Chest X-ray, AP view. Patient: 42 years old, sex F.
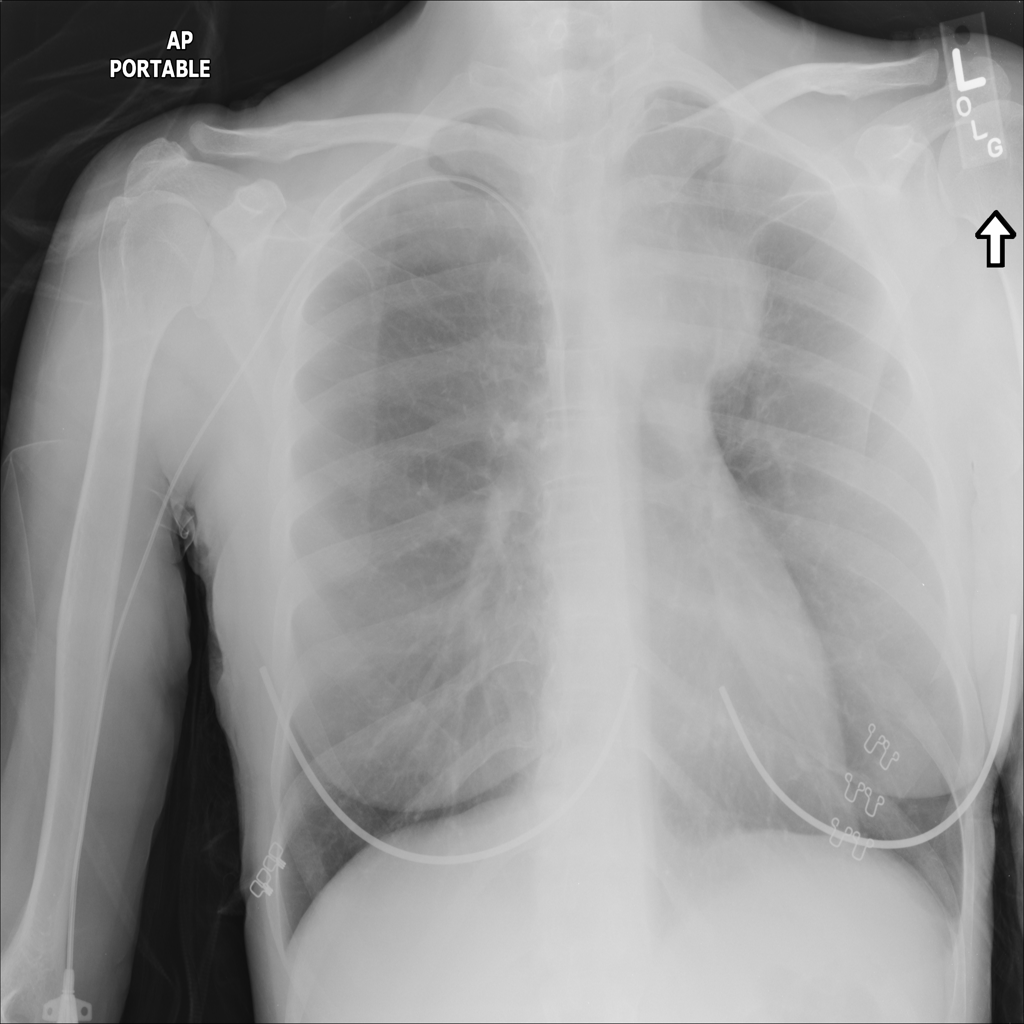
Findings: Mass